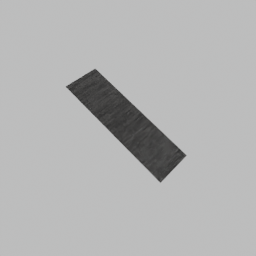
Label: architecture